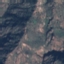
Label: HerbaceousVegetation